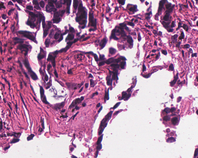
Tumor epithelial tissue: yes
Tumor-associated stroma tissue: yes
Normal tissue: no